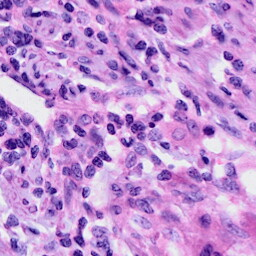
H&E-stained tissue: Cervix